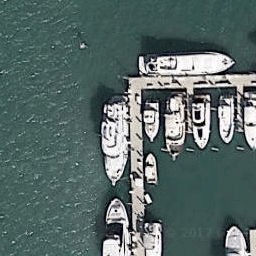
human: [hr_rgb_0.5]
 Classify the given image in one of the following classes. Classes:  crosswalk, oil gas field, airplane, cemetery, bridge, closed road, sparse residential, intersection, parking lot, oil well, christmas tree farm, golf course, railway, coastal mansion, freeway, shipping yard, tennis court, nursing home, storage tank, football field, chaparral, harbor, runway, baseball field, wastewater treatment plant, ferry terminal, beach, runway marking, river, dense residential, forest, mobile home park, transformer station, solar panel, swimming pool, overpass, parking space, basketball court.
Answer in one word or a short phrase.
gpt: harbor